Question: I am stuck by the simple question, I want to make an ajax call a public web service, but got 'undefined' error
'''
<script type="text/javascript">
$(document).ready(function () {
$('#btn1').click(myFunction);
});
function myFunction() {
var strSearch = $('#txt1').val();
var parameters = "{'passage':'" + strSearch + "'}";
$.ajax({
url: 'http://www.esvapi.org/v2/rest/passageQuery?key=IP&passage=' + strSearch + '&options=include-passage-references=true',
type: 'GET',
data: parameters,
dataType: "json",
success: function(result) {
$('#res1').html(result.data);
},
error: function (xhr) {
alert(xhr.data);
}
});
}
</script>
'''
The public service is at 'http://www.esvapi.org/api'. I believe that it uses 'GET' method.
Debug snapshot:

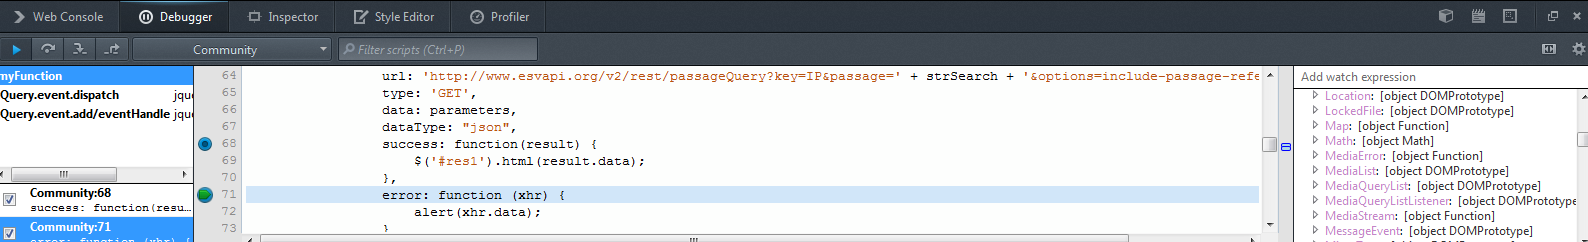
Answer: I'm afraid that your code will never work due same domain policy (it's possible to send information to any origin , but it's invalid to receive information from origins violating this policy).
If the API doesn't provide a 'jsonp' version, you'll need perform the ajax request to a page on your site and access the api using server side logic contained on this page.
This page on your site would be a proxy to communicate with this external service.
This would be a sample method of what you need on server side
'''
public string GetPassage(string passage)
{
using (var c = new System.Net.WebClient())
{
string url = "http://www.esvapi.org/v2/rest/passageQuery?key=IP&passage=' + strSearch + '&options=include-passage-references=true";
return c.DownloadString(Server.UrlDecode(url));
}
}
'''
Instead of calling the API directly, call this action method on your page. Notice that 'passage' is the parameter